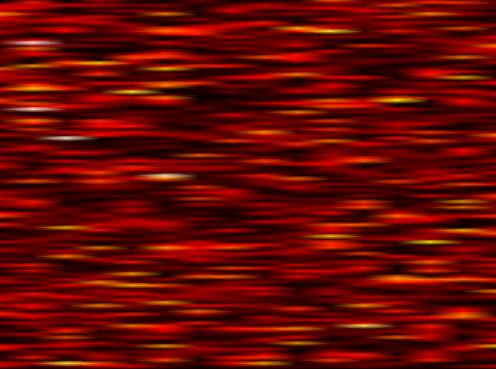
Label: WOLA